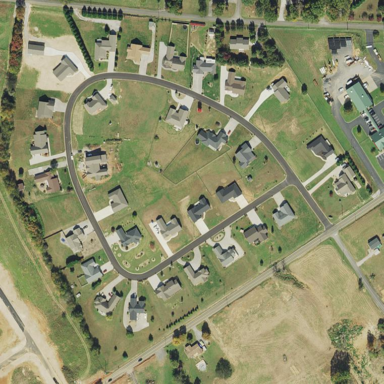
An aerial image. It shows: This residential area consists of single-family homes.